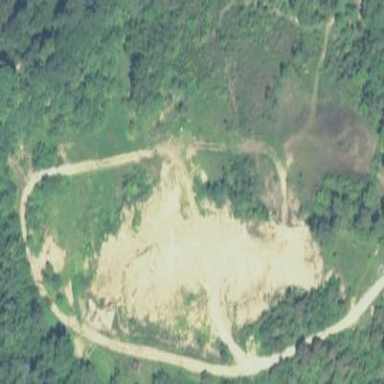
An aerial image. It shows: Quarry rich in gravel and sand resources.